Question: I've attached a screenshot. As per the screenshot I want to make the horizontal bar chart graph to my activity same as the snapshot. I've done half of it's contents using MP Chart Library. I can't add the x axis values starting from 3 to 9. Also not unable to add the vertical grids.

Please suggest me what I should do?
In advance thanks for your help and your little help will be appreciated.
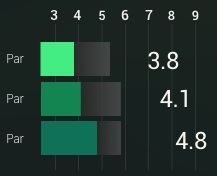
Answer: Use GraphView
<URL>
I hope it would be helpful.